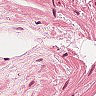
Metastatic tissue present: no